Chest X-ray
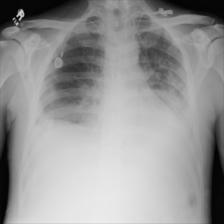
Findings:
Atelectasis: positive
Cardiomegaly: negative
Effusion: positive
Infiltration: negative
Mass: negative
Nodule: negative
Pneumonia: negative
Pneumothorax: negative
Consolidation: positive
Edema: negative
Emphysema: negative
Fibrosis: negative
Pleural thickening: negative
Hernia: negative